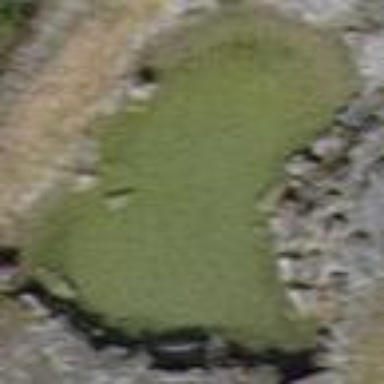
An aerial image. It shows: Pond with natural water.